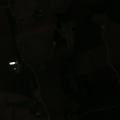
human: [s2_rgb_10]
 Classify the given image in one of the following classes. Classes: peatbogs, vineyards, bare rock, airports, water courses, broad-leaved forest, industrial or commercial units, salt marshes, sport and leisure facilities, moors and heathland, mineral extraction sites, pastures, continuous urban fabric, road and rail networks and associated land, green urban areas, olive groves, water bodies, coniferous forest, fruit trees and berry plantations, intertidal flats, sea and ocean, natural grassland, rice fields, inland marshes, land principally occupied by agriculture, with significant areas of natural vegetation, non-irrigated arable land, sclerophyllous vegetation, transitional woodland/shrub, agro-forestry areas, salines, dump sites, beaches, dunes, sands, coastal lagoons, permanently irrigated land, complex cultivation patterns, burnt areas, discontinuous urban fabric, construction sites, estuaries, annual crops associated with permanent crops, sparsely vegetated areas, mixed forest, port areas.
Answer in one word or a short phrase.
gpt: non-irrigated arable land, land principally occupied by agriculture, with significant areas of natural vegetation, coniferous forest, mixed forest, transitional woodland/shrub